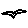
Label: bird